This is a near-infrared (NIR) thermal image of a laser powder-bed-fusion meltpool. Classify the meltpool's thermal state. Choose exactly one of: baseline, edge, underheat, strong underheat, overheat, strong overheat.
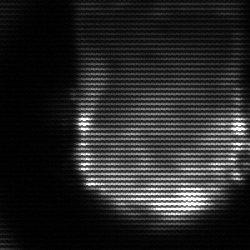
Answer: baseline